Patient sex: M
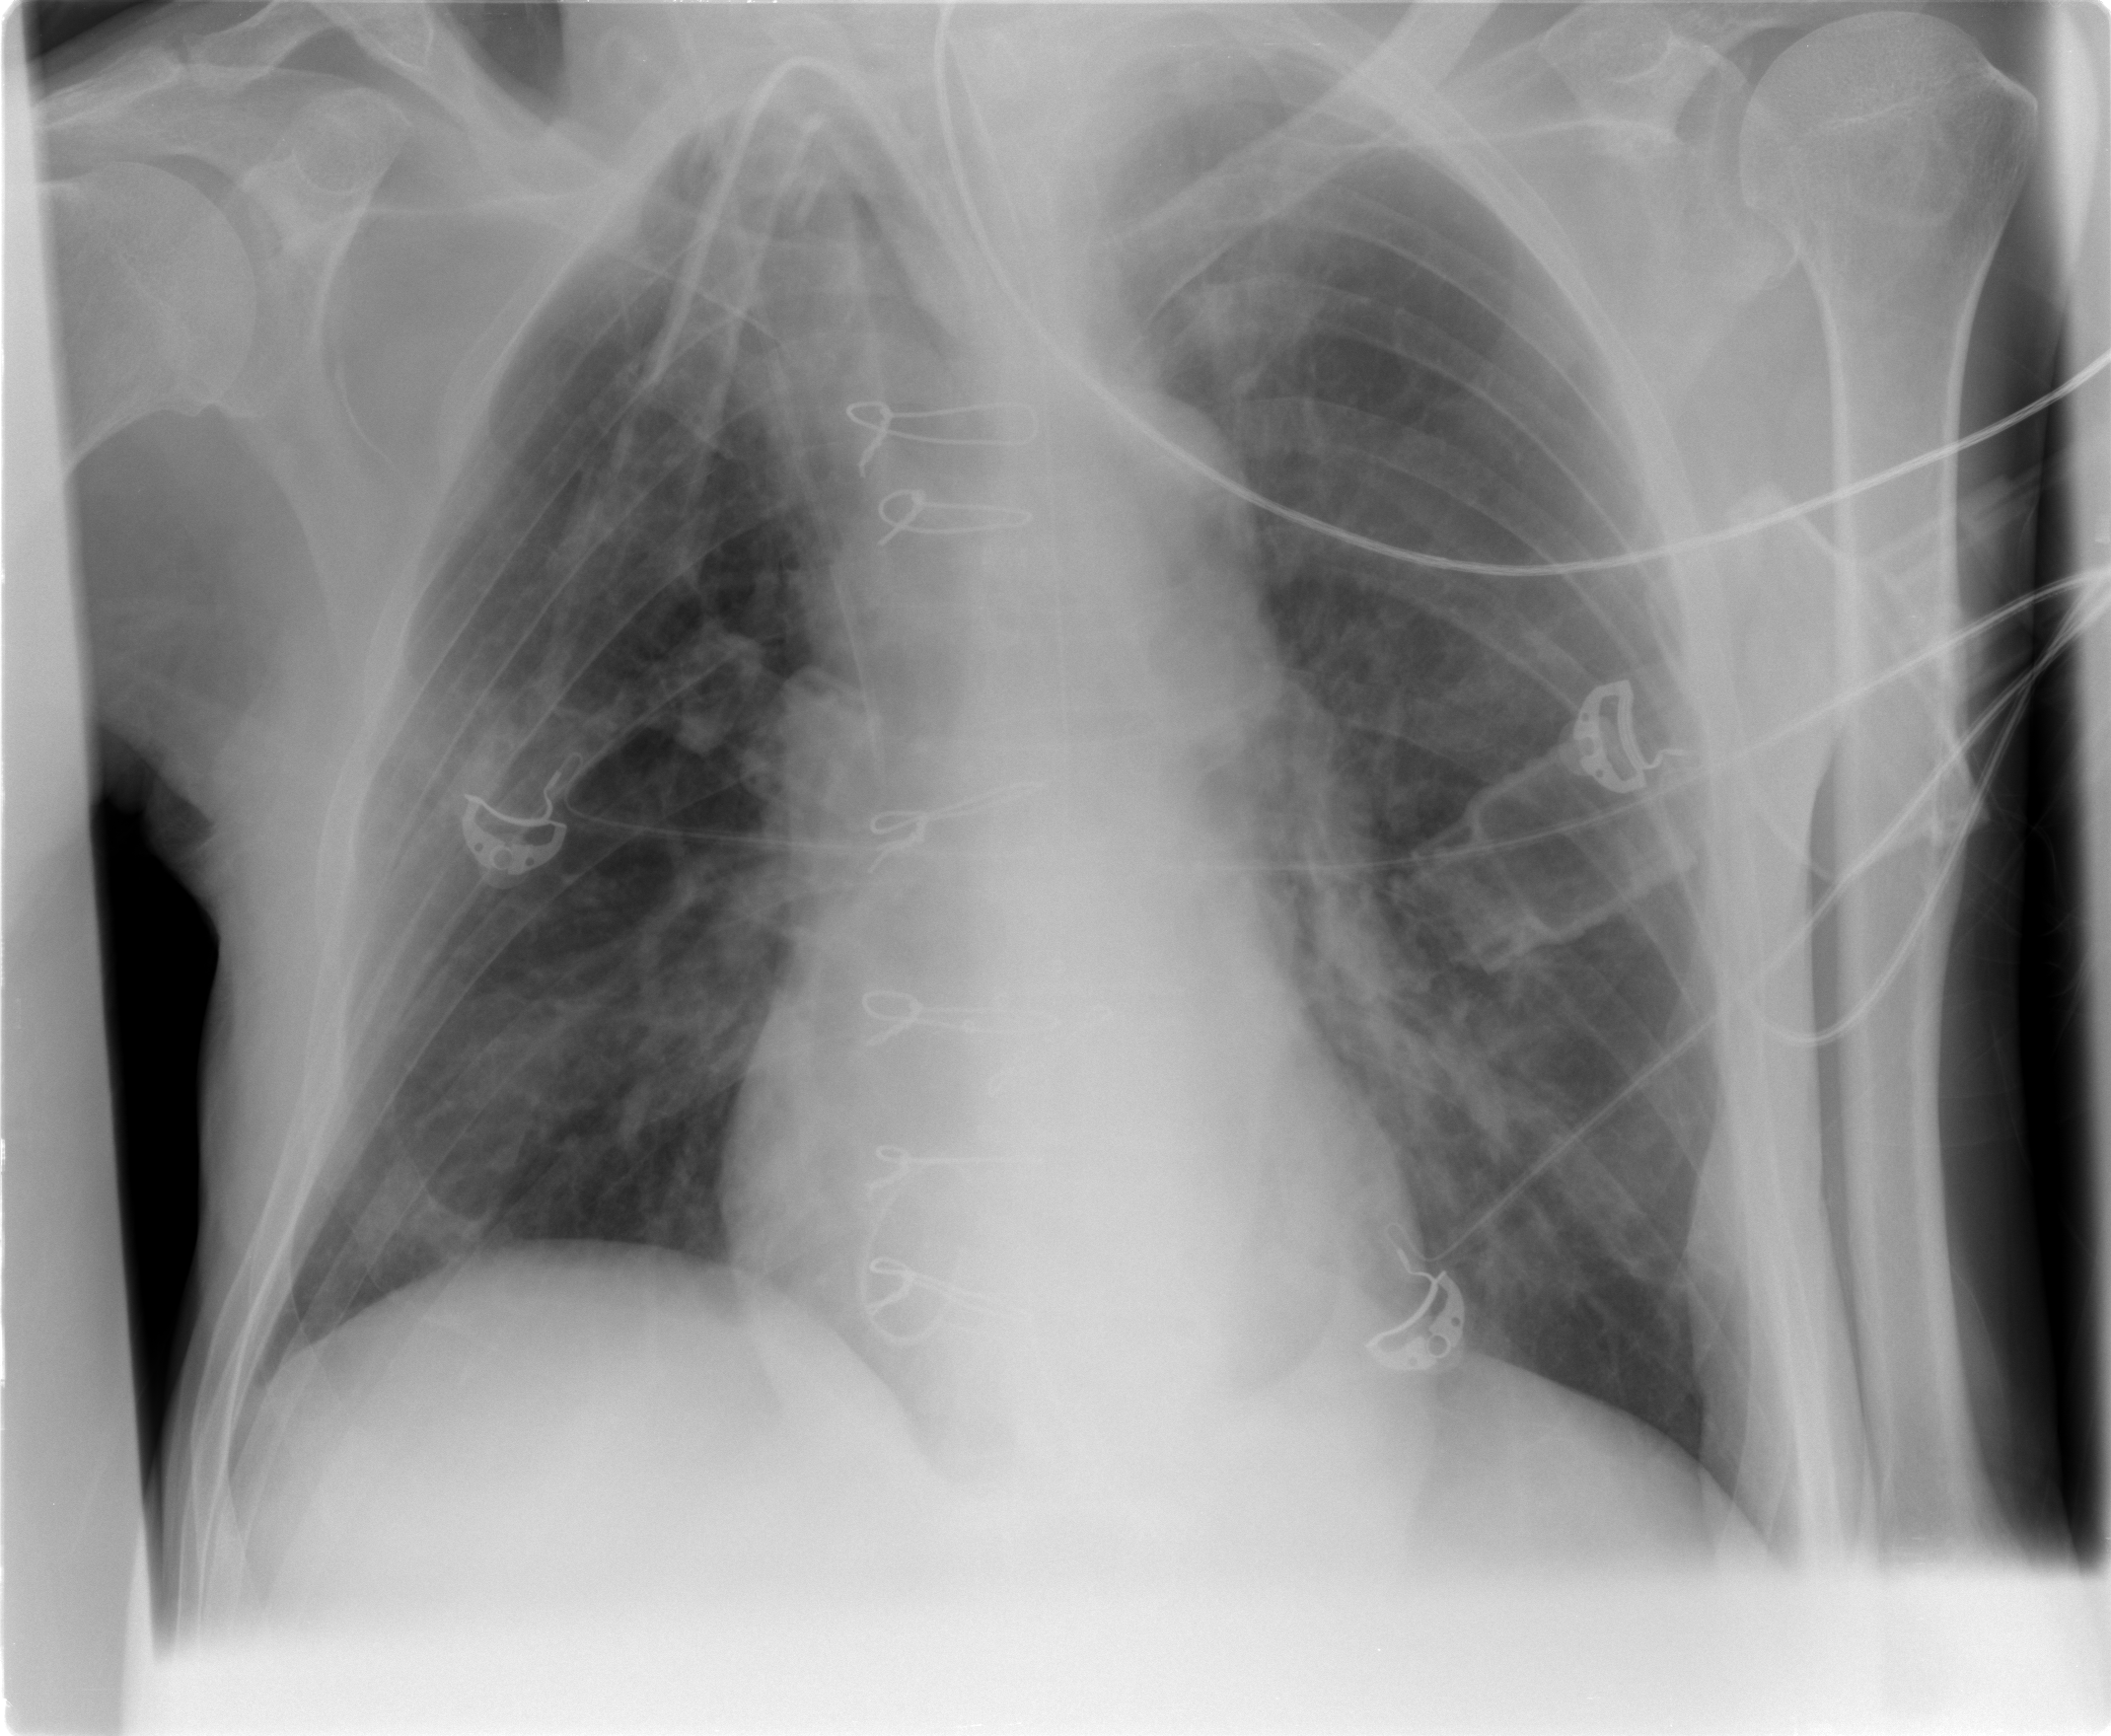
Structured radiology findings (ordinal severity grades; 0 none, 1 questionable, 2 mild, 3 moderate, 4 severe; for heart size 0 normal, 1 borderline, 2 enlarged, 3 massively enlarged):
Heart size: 0
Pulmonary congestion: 2
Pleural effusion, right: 0
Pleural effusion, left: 0
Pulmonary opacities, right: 2
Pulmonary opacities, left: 1
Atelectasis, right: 2
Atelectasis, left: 2